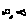
Label: cloud